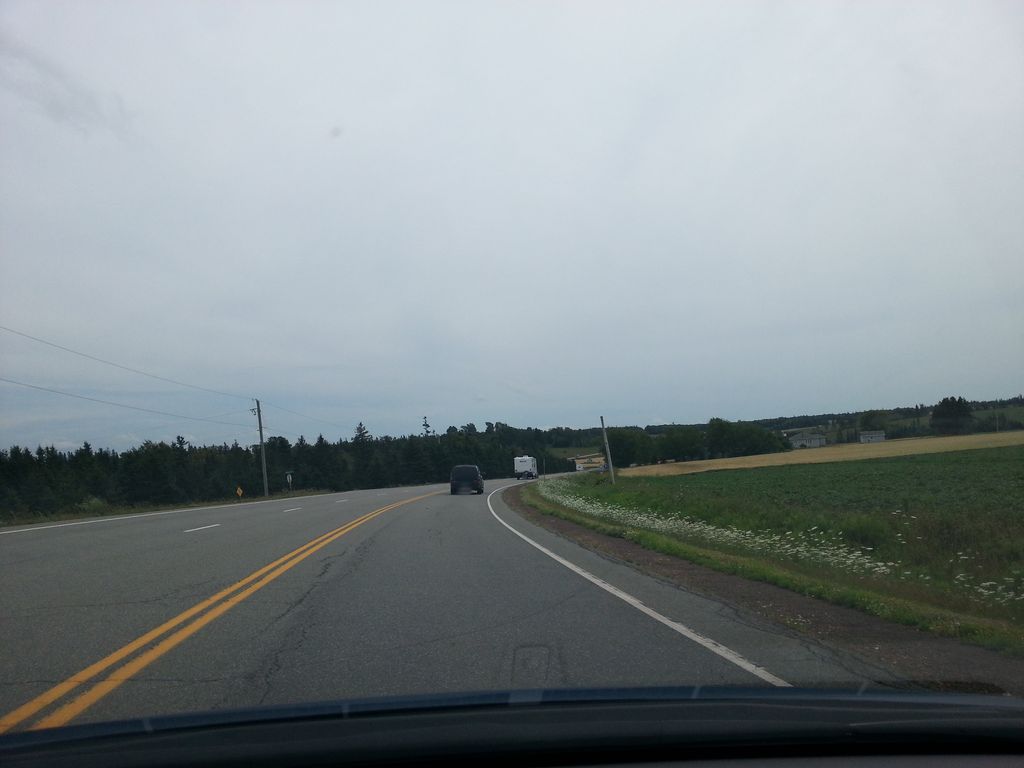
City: charlottetown